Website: macys
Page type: cart
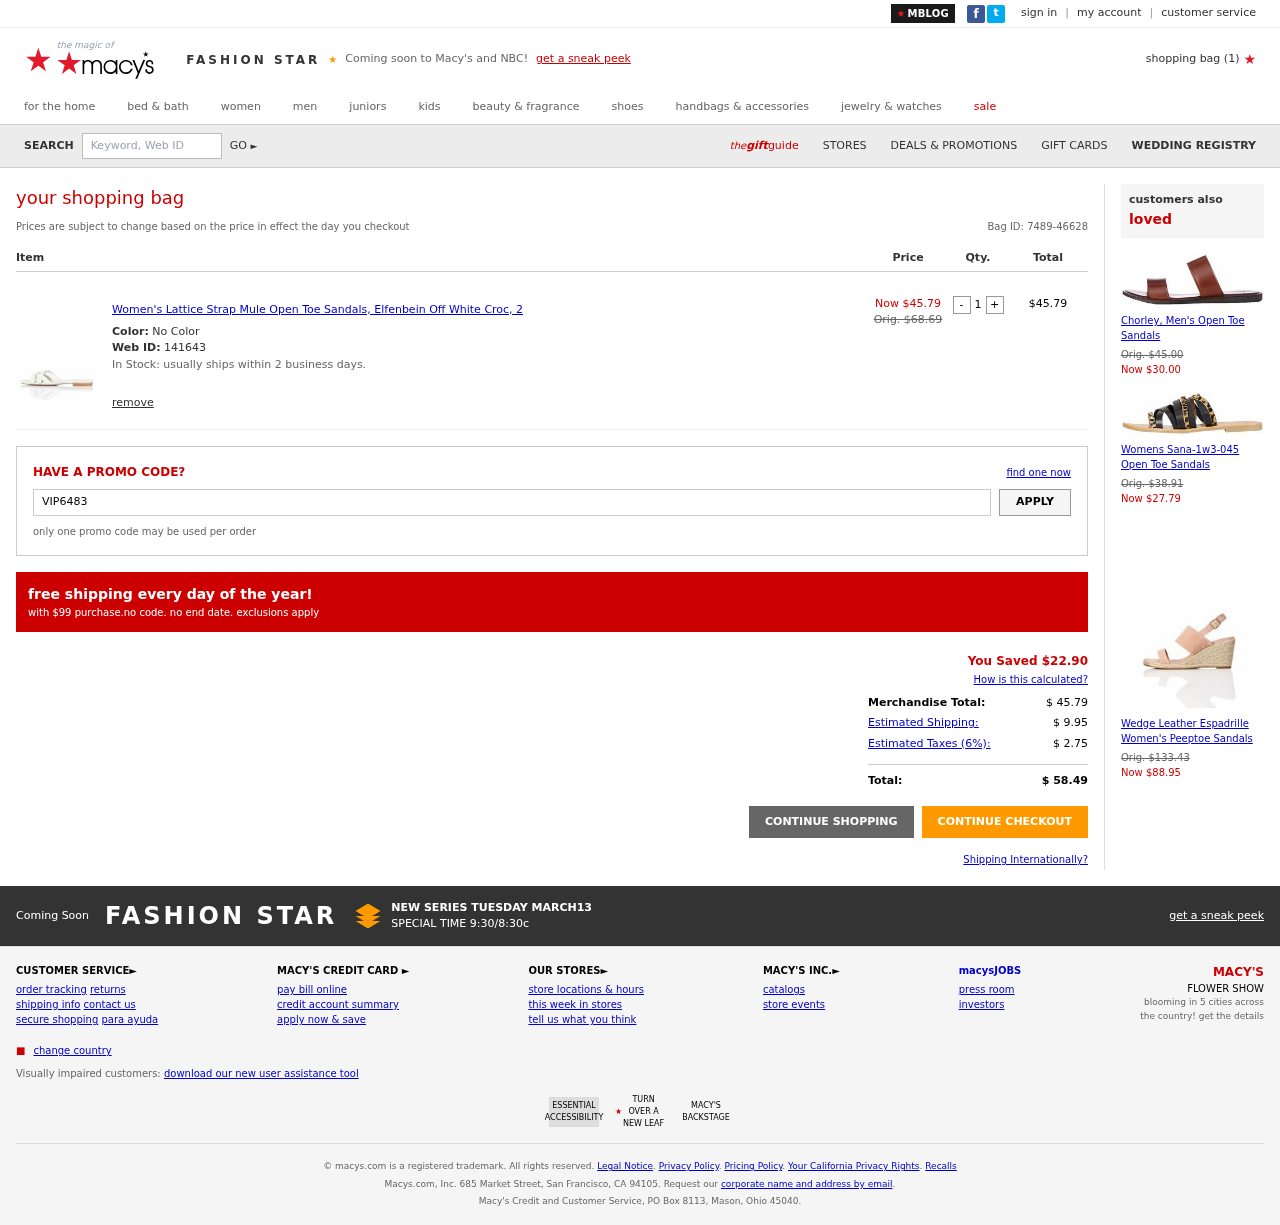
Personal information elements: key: PII_PROMO_CODE
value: VIP6483
Product elements: key: PRODUCT1_NAME
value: Women's Lattice Strap Mule Open Toe Sandals, Elfenbein Off White Croc, 2
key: PRODUCT1_PRICE
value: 45.79
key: PRODUCT1_QUANTITY
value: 1
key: PRODUCT2_NAME
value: Chorley, Men's Open Toe Sandals
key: PRODUCT2_PRICE
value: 30
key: PRODUCT3_NAME
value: Womens Sana-1w3-045 Open Toe Sandals
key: PRODUCT3_PRICE
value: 27.79
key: PRODUCT4_NAME
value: Wedge Leather Espadrille Women's Peeptoe Sandals
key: PRODUCT4_PRICE
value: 88.95
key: PRODUCT1_SKU
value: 141643
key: PRODUCT1_ORIGINAL_PRICE
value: Orig. $68.69
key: PRODUCT1_TOTAL
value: $45.79
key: PRODUCT2_ORIGINAL_PRICE
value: Orig. $45.00
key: PRODUCT3_ORIGINAL_PRICE
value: Orig. $38.91
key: PRODUCT4_ORIGINAL_PRICE
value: Orig. $133.43
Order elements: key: ORDER_NUM_ITEMS
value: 1
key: ORDER_ID
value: Bag ID: 7489-46628
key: ORDER_SAVINGS
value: $22.90
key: ORDER_SUBTOTAL
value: $ 45.79
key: ORDER_SHIPPING_COST
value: $ 9.95
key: ORDER_TAX
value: $ 2.75
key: ORDER_TOTAL
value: $ 58.49